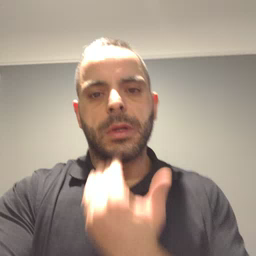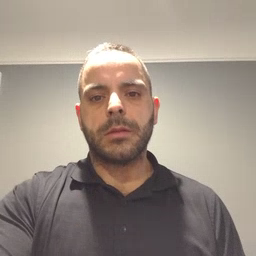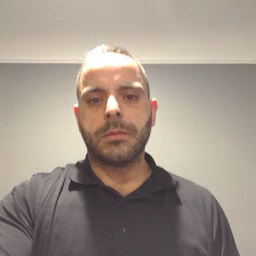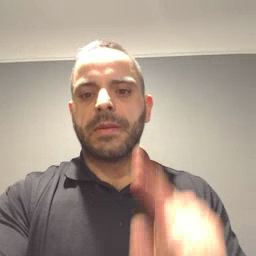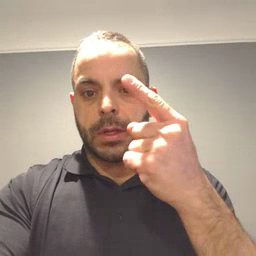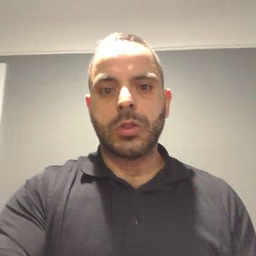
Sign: first